Question: I have an application in which i need a navigation through the wepages in webview.can anybody give me suggessions on how to add a toolbar with navigation on to the weview in iphone like the twitter app
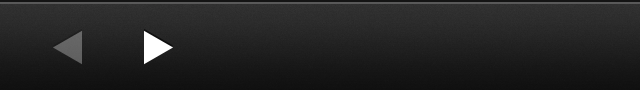
Answer: You can use next open source class <URL>
'''
TSMiniWebBrowser *webBrowser = [[TSMiniWebBrowser alloc] initWithUrl:[NSURL URLWithString:@"http://indiedevstories.com"]];
[self.navigationController pushViewController:webBrowser animated:YES];
'''